This grayscale image was formed by reshaping a rotor test-rig vibration snapshot into a 2-D grid. Diagnose the rotating machine from this image, choosing from: normal, misalignment, unbalance, looseness.
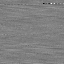
Answer: unbalance